Interaction volume radius: 10 \u00c5
Interaction volume height: 10 \u00c5
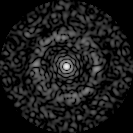
Disorder parameter: 0.8416